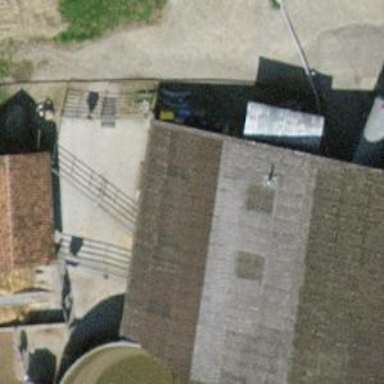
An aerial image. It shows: Farm auxiliary building with gabled roof.